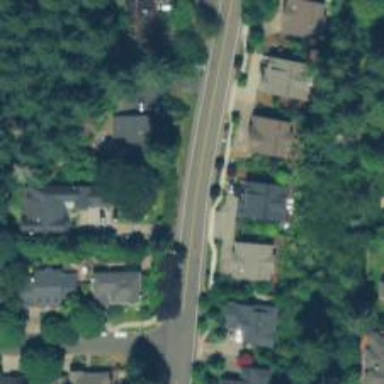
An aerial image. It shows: Tertiary road with sidewalk on the left.